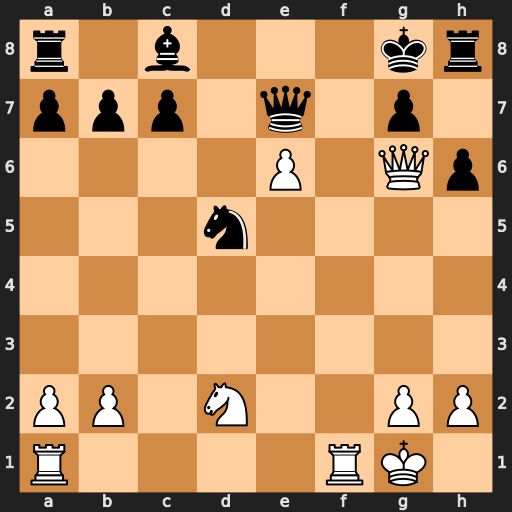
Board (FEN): r1b3kr/ppp1q1p1/4P1Qp/3n4/8/8/PP1N2PP/R4RK1
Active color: w
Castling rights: -
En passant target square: -
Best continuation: Rf7 Qc5+ Kh1